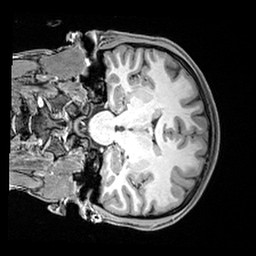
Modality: T1w
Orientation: coronal
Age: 23
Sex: female
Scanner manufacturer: siemens
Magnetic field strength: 3 T
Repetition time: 2.4 s
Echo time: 0.00217 s